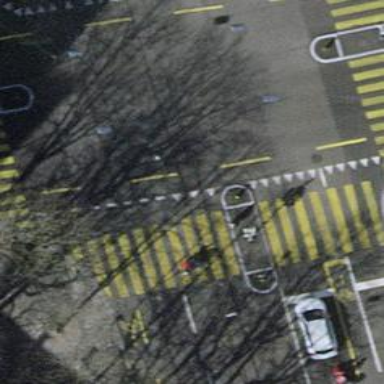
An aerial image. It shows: Marked footway crossing with visible markings.